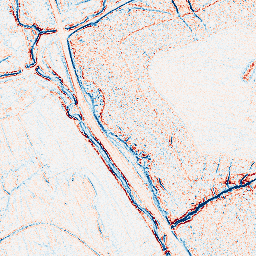
Category: edge_preserving
Decomposition family: bilateral
Decomposition parameters: d: 5
sigma_color: 25
sigma_space: 75
Upsampling method: edge_directed
Upsampling parameters: scale: 4
Upsampling scale: 4